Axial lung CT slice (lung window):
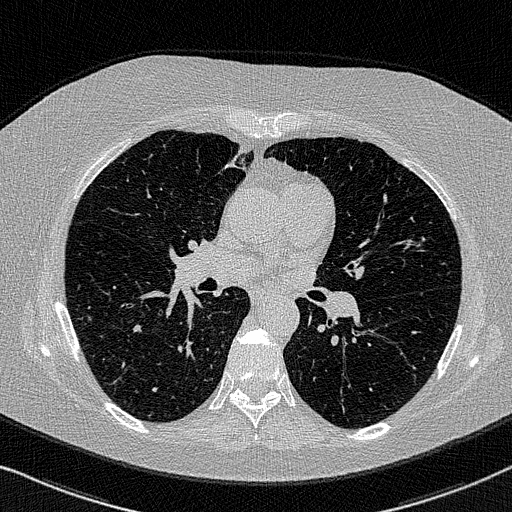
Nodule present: no